Question: I am usuing edit field, but when I type any text in this field, then cursor in not moving with the text, It is showing typed text, but cursor position still remains on start .
I am using Os 6 and Os 7/7.1.
Please let me know for the problem.
Following is the image for it.

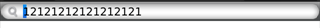
Answer: I have added following code - onFocus and onUnFocus methods to the text field:
'''
protected void onFocus(int direction) {
this.setCursorPosition(this.getTextLength());
invalidate();
super.onFocus(direction);
};
protected void onUnfocus() {
this.setCursorPosition(this.getTextLength());
invalidate();
super.onUnfocus();
};
'''
It has solved my problem.
Thanks to all for your support.